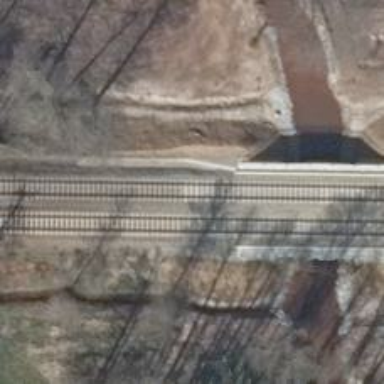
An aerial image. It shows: Bridge over railway with electrified contact lines.